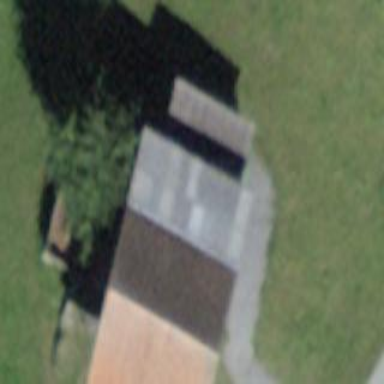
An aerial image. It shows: Rural barn.